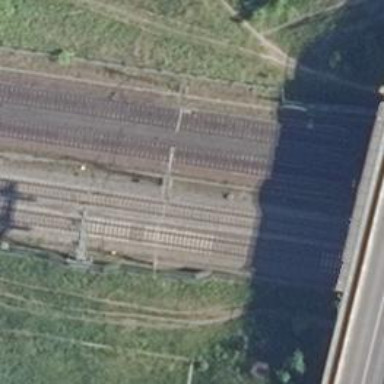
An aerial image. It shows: Milestone along the railway track with catenary mast.